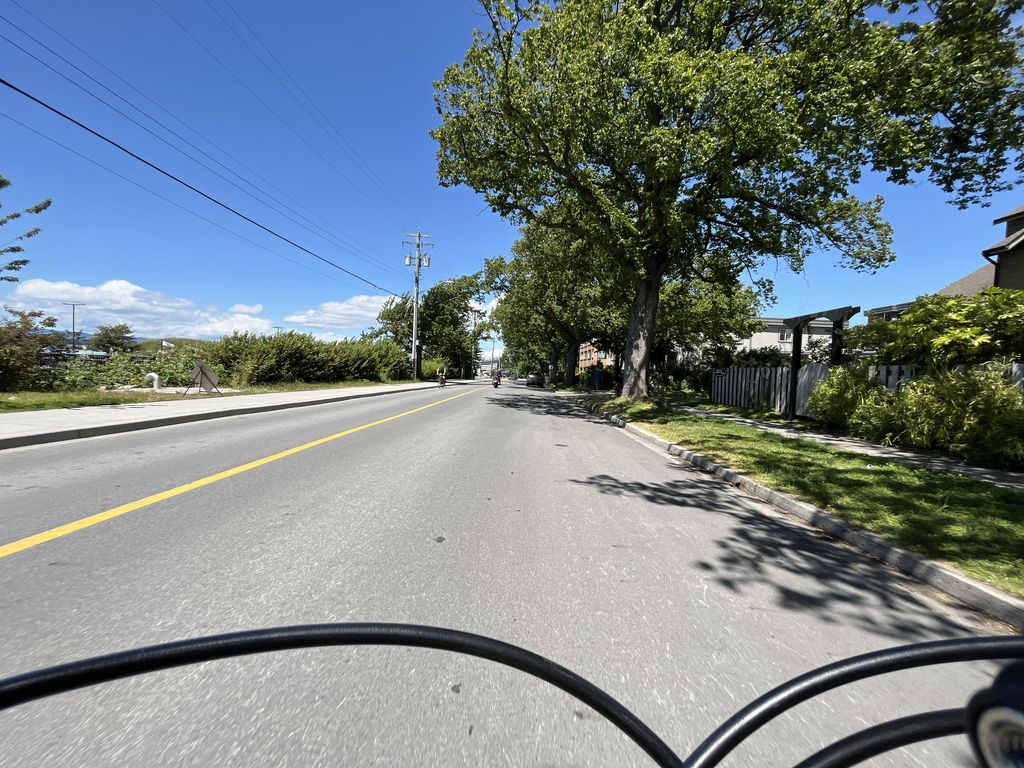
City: victoria